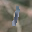
Label: 1